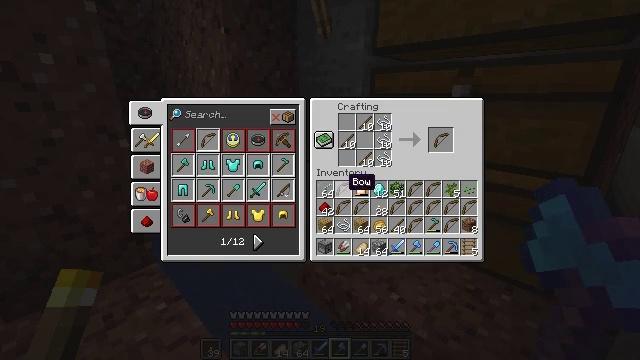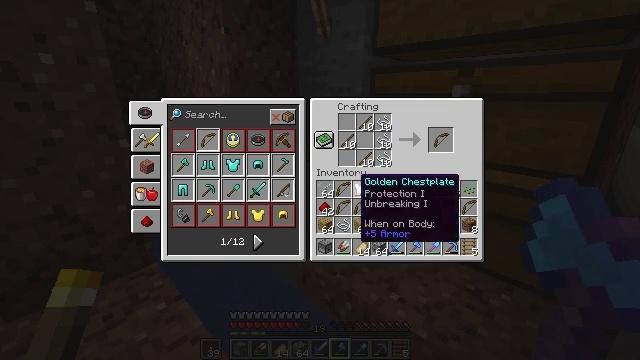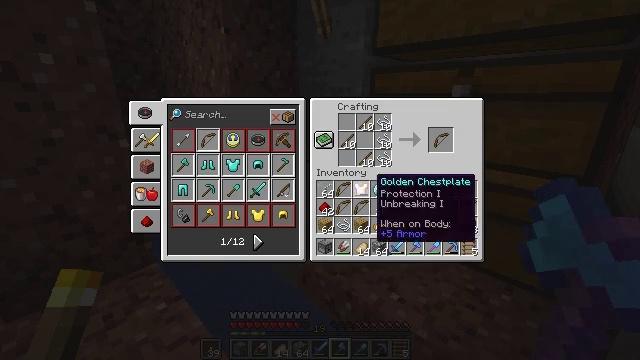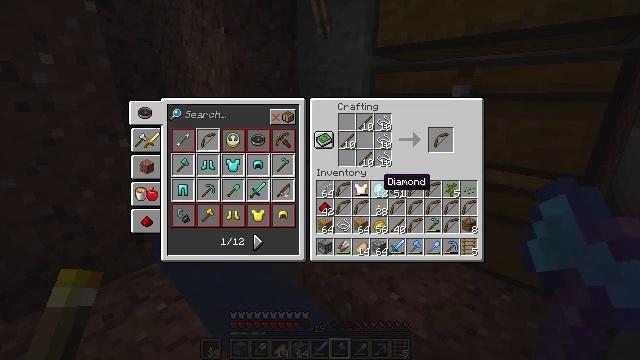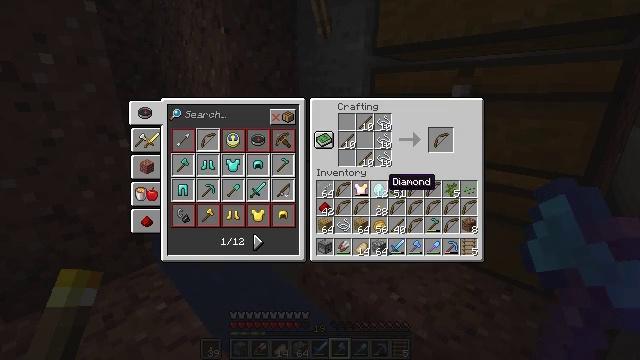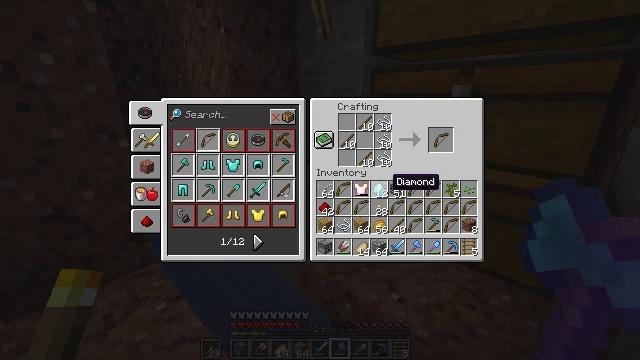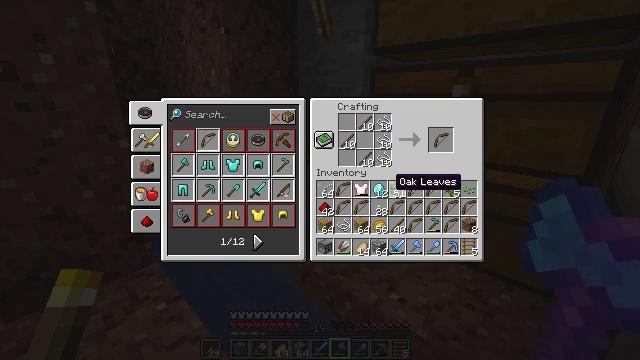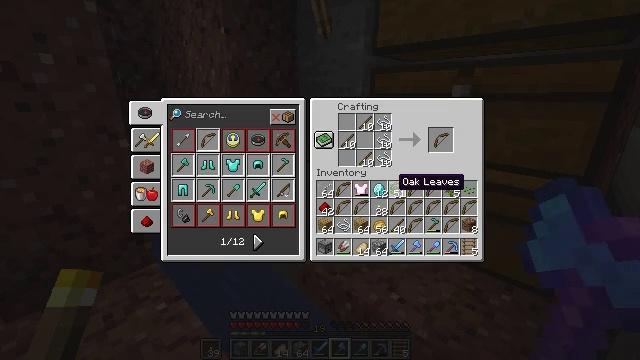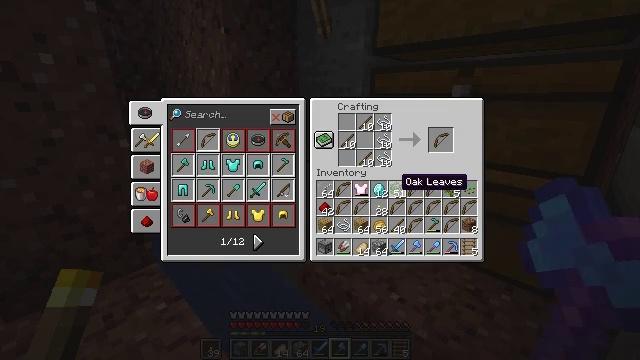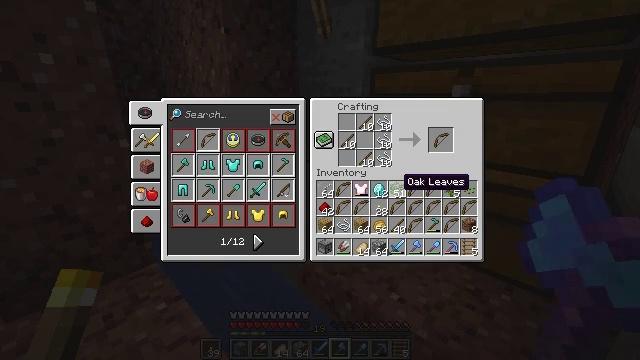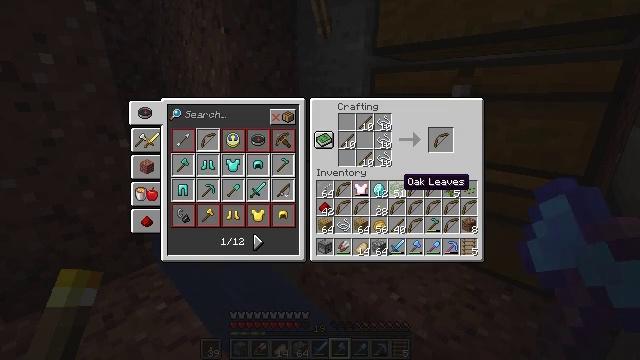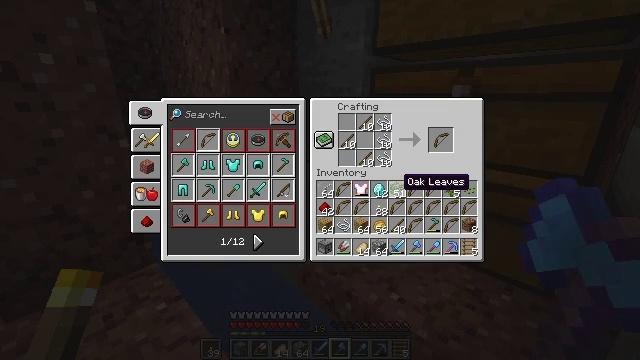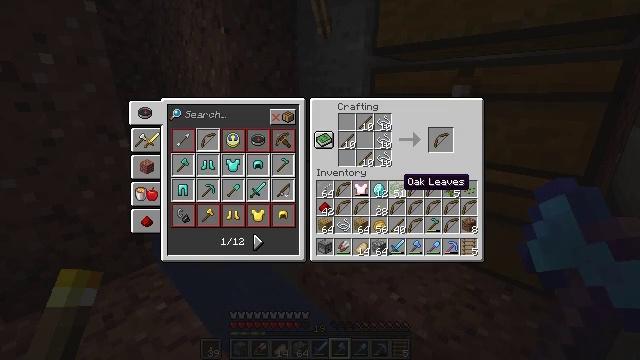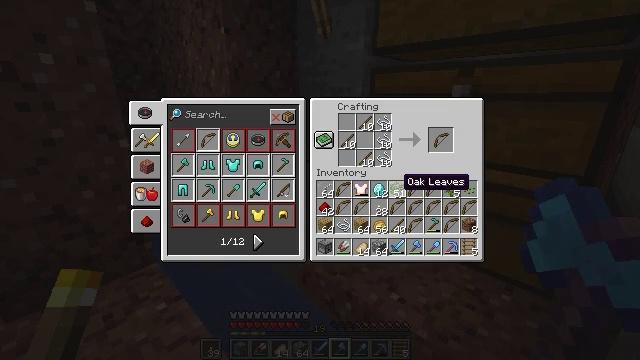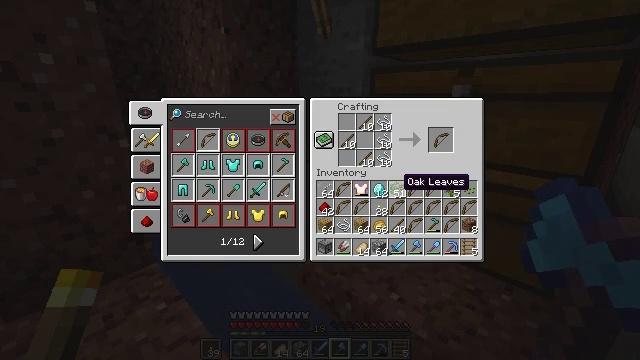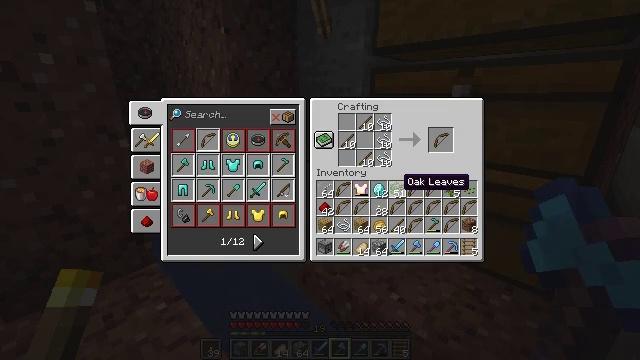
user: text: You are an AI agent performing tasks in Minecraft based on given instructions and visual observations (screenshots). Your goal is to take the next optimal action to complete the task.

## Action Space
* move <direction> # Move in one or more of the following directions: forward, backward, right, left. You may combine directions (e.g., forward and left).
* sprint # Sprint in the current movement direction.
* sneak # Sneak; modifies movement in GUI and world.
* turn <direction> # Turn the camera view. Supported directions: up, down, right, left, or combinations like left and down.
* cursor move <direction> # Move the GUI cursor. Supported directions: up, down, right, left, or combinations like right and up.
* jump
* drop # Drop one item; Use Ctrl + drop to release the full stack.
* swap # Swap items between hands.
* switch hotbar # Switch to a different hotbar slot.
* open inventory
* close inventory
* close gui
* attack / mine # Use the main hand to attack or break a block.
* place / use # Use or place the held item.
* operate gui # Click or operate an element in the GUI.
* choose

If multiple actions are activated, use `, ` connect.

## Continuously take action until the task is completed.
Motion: motion action
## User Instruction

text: Remove oak leaves from the inventory.
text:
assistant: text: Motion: cursor move right
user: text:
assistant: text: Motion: cursor move right
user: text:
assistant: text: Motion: cursor move right
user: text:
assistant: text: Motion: no_op
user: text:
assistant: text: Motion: no_op
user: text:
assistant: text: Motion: no_op
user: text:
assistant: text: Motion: no_op
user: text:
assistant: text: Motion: no_op
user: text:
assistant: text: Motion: no_op
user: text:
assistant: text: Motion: no_op
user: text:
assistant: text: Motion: no_op
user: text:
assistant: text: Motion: no_op
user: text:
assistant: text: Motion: no_op
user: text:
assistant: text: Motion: no_op
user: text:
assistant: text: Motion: no_op
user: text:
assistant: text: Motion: no_op
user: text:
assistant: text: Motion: no_op
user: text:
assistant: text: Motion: no_op
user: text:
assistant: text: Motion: no_op
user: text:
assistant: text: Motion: no_op
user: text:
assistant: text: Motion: operate gui
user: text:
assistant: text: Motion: operate gui
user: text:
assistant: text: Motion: cursor move up, operate gui
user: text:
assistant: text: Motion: cursor move up
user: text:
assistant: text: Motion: cursor move up
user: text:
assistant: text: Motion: cursor move up
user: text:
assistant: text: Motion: no_op
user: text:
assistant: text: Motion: no_op
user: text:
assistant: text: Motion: operate gui
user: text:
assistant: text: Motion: operate gui